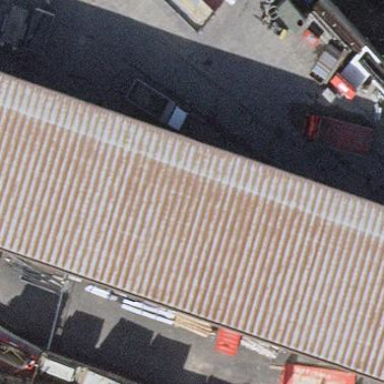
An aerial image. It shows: View of roof of building.